This is a demodulated (Hilbert-envelope) spectrum computed from a bearing vibration snapshot; the dashed markers indicate where each bearing fault type would appear (BPFO, BPFI, BSF, FTF). Classify the bearing condition as one of: normal, inner_race, outer_race, ball.
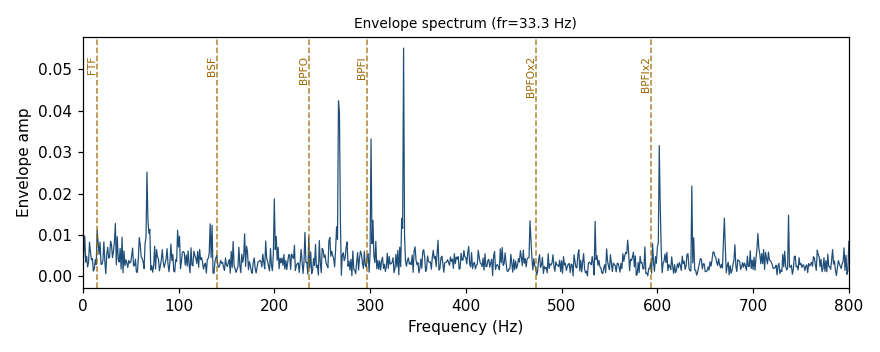
Answer: inner_race